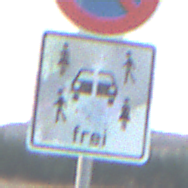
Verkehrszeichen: CarsharingfahrzeugeFrei
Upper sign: EingeschraenktesHalteverbot
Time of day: SunriseSunset
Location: Outdoor (Nature)
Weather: Clear
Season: Winter
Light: Natural